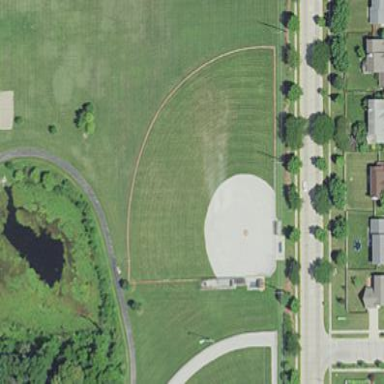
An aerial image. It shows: Softball pitch for leisure sports.